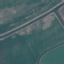
Land use / land cover class: AnnualCrop